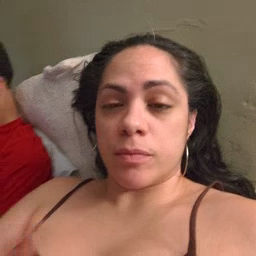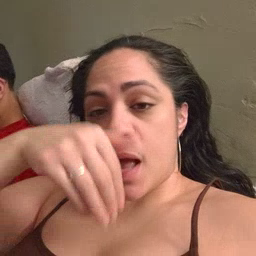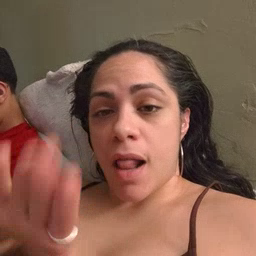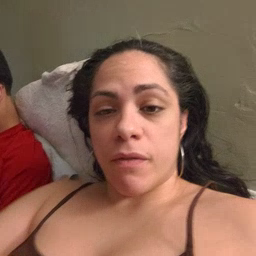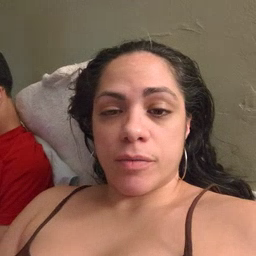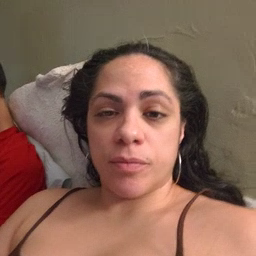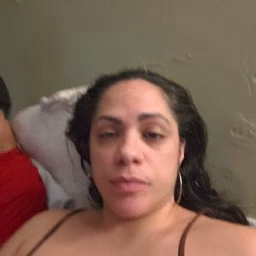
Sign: elephant